Field crop: maize
Growth stage: 2
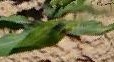
Species: maize